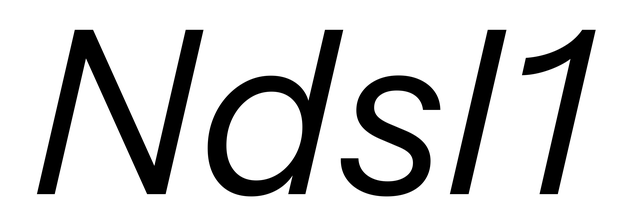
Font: InstrumentSans-Italic_Italic